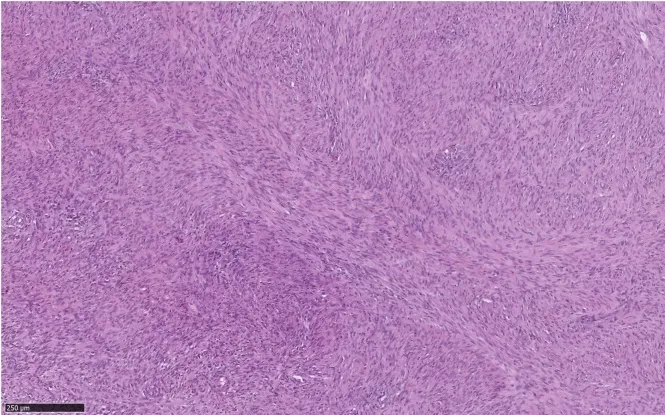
Histological aspect of the tumor: spindle cells with alternating areas of compact hypercellularity with irregular streams and without atypia or mitosis.
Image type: pathology (h&e)